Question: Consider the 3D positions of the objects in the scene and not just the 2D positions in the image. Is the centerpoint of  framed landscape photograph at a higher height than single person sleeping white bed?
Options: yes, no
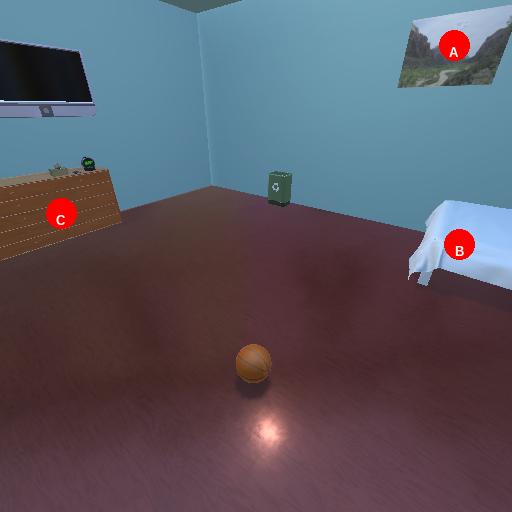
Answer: yes